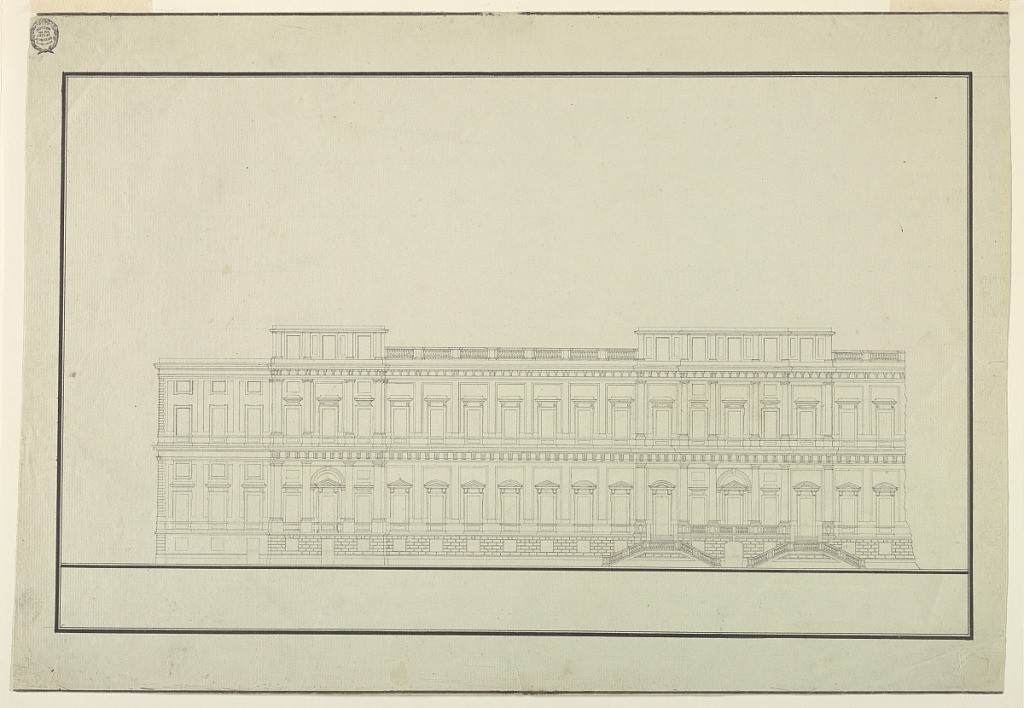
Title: Design for the Elevation of a Public Building
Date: late 18th century
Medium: Pen and black ink on white laid paper
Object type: Drawing
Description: Horizontal format architectural drawing. Somewhat more than the left half of the building is shown. Basement with several doors. Ground floor accessible through two doors to which flights of stairs lead. A correction at the stairs at left. Second floor. Attic over the central and the lateral parts of the main body of the building, which is to be flanked by aisles of three bays with mezzanine floors. Base lines. Bottom: oblong. Framing lines. Lines along top, bottom edges.